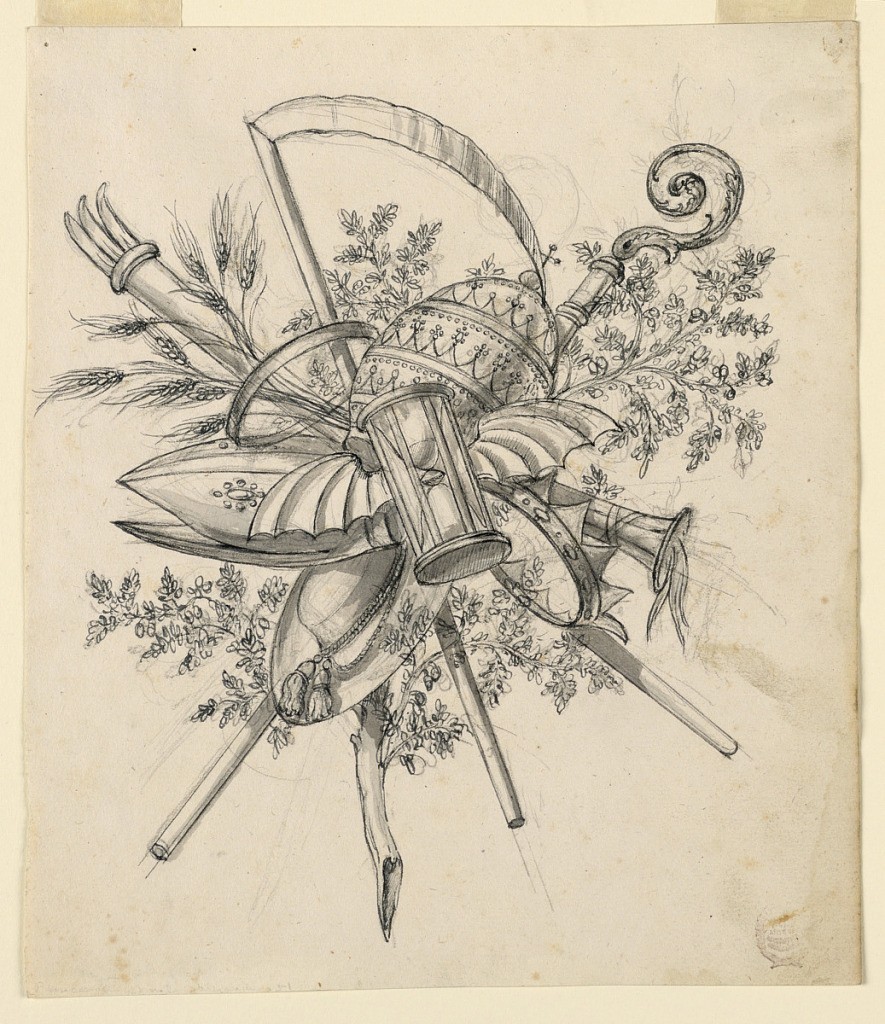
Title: Trophy with Winged Hourglass
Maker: Romolo Achille Liverani, Italian, 1809 - 1872
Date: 1830–1850
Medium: Black crayon, pen and black ink, brush and bistre on paper
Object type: Drawing
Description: An assembly of a tiara, a mitre, a prelate's hat, a crown, a diadem, a crozier, two torches, branches, ears of grain, and a scythe.